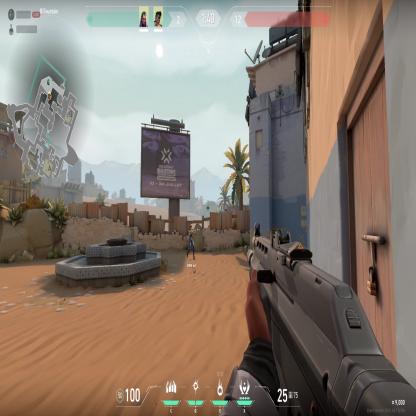
Label: teammate